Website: home-depot
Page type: delivery-shipping
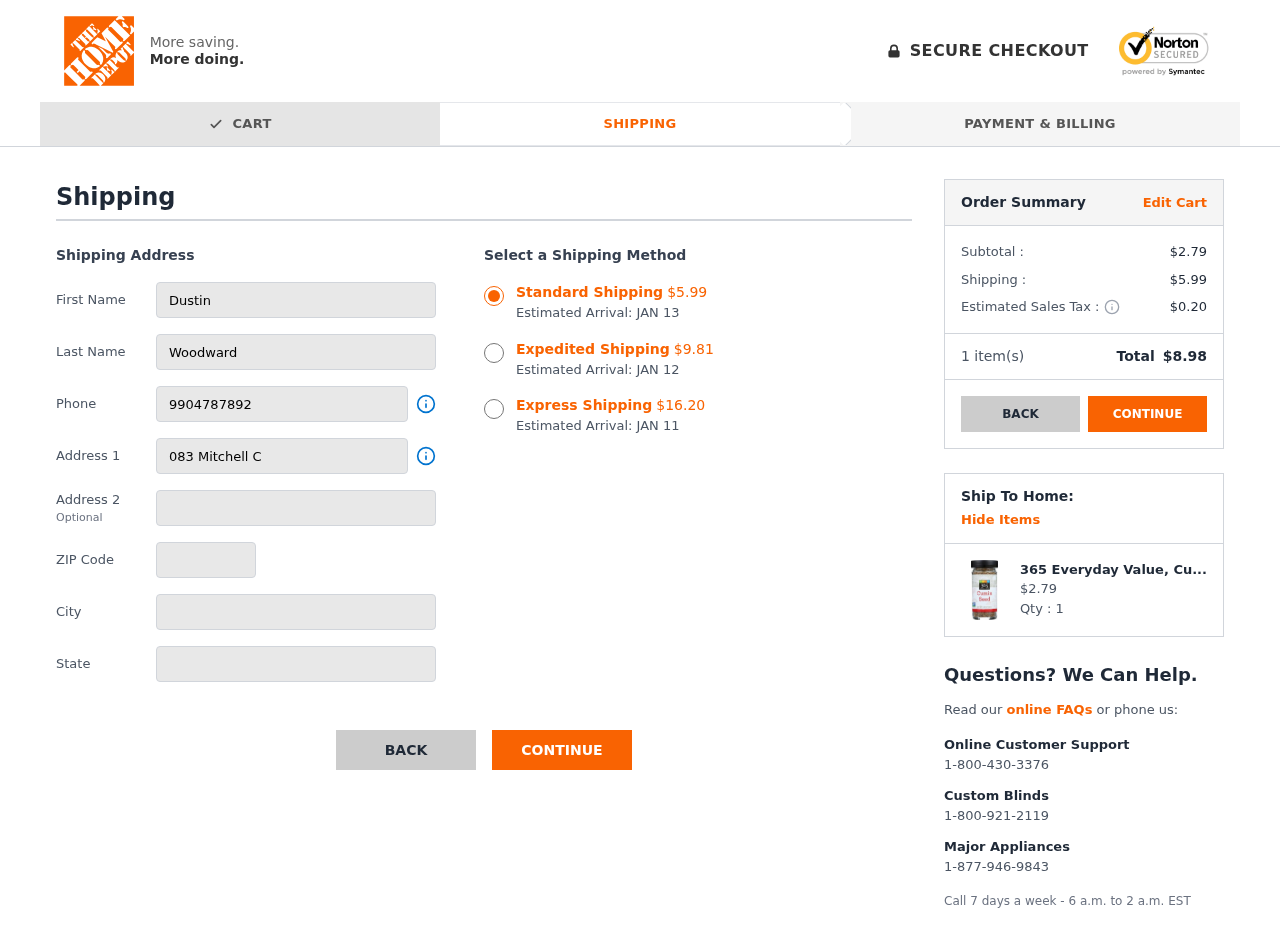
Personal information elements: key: PII_CITY
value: Robinsonchester
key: PII_FIRSTNAME
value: Dustin
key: PII_LASTNAME
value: Woodward
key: PII_PHONE
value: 9904787892
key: PII_POSTCODE
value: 12718
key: PII_STATE
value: Ohio
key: PII_STREET
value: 083 Mitchell Curve
Product elements: key: PRODUCT1_NAME
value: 365 Everyday Value, Cumin Seed, 1.48 oz
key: PRODUCT1_PRICE
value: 2.79
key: PRODUCT1_QUANTITY
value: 1
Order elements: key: ORDER_SHIPPING_COST_STANDARD
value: $5.99
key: ORDER_DELIVERY_DATE
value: JAN 13
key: ORDER_SHIPPING_COST_EXPEDITED
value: $9.81
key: ORDER_DELIVERY_DATE_EXPEDITED
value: JAN 12
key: ORDER_SHIPPING_COST_EXPRESS
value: $16.20
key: ORDER_DELIVERY_DATE_EXPRESS
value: JAN 11
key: ORDER_SUBTOTAL
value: $2.79
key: ORDER_SHIPPING_COST
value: $5.99
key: ORDER_TAX
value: $0.20
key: ORDER_NUM_ITEMS
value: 1
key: ORDER_TOTAL
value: $8.98